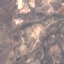
Land use / land cover: PermanentCrop